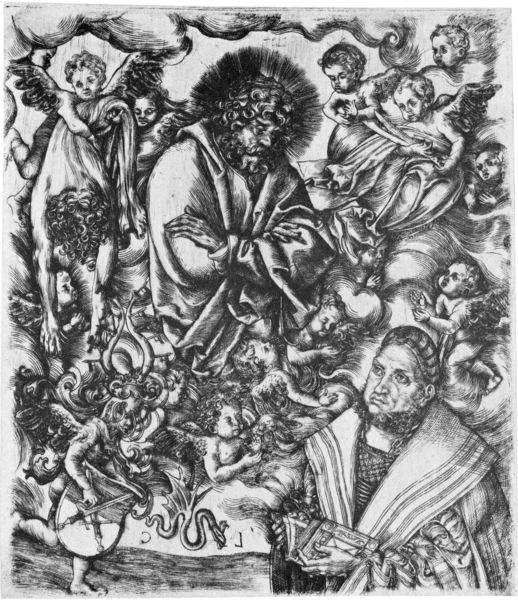
Titel: Der Heilige Bartholomäus erscheint dem Kurfürsten Friedrich dem Weisen von Sachsen
Künstler: Lucas d.Ä. Cranach
Institution: (Seriendruck)
Schlagwörter: flügel, gott, haut, himmel, mann, nackt, umhang, weiß, wolken, frau, grau, haar, hut, männer, schwarz, zeichnung, tuch, haube, bart, arme, bibel, böse, falten, kragen, tod, tot, vollbart, bildnis, hände, portrait, geistlicher, gewand, mantel, stoff, gewänder, krone, locken, renaissance, kinder, engel, deutschland, fell, relief, laufen, grafik, graphik, bischof, dick, schild, buch, religion, strahlen, traum, druck, holzstich, stich, illustration, schwarzweiß, schwert, schwerter, tote, schlange, herrscher, beten, gebet, entwurf, gedanke, wappen, heiligenschein, nimbus, christus, jesus, christlich, teufel, vision, priester, heiliger, putten, kupferstich, sünde, gloriole, putti, zorn, drachen, drache, ornat, stifter, reformation, puten, sruck, bartholomäus, jüngste gericht, stifterfigur, l, #, c, bucch, höllengericht, judaistik